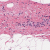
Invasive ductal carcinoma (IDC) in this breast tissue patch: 0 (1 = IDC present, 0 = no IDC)